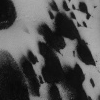
Atmospheric dust classification: not_dusty